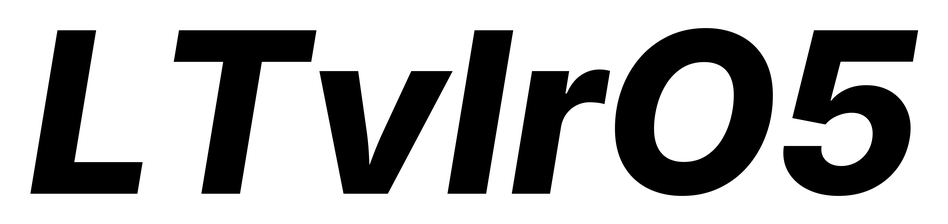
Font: Inter-Italic_ExtraBold_Italic